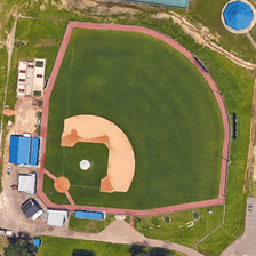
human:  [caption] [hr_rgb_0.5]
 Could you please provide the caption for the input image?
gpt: Gray, white and black houses are on one side of the baseball field.

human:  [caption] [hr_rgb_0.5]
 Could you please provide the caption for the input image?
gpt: Gray, white and black houses are located on one side of the baseball field.

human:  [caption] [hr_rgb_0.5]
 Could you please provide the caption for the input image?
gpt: There are five houses of different colors beside a baseball field.

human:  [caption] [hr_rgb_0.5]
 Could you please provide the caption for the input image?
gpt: There are five houses of different colors next to the baseball field.

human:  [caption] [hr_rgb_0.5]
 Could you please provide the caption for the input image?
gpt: There is a gray, white and black house on the other side of the baseball field.